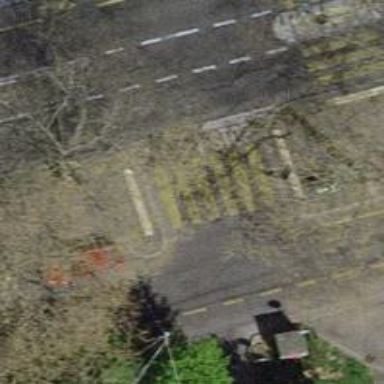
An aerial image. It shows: Uncontrolled zebra crossing on the road.